Interaction volume radius: 10 \u00c5
Interaction volume height: 15 \u00c5
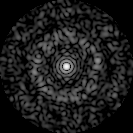
Disorder parameter: 0.854